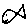
Label: fish